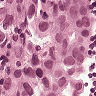
Metastatic tissue present: yes